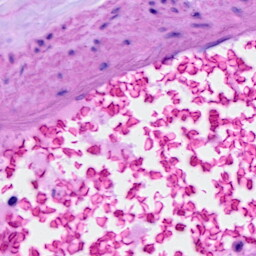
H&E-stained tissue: Ovarian